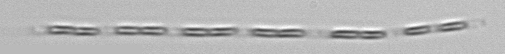
Label: Leptocylindrus